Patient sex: M
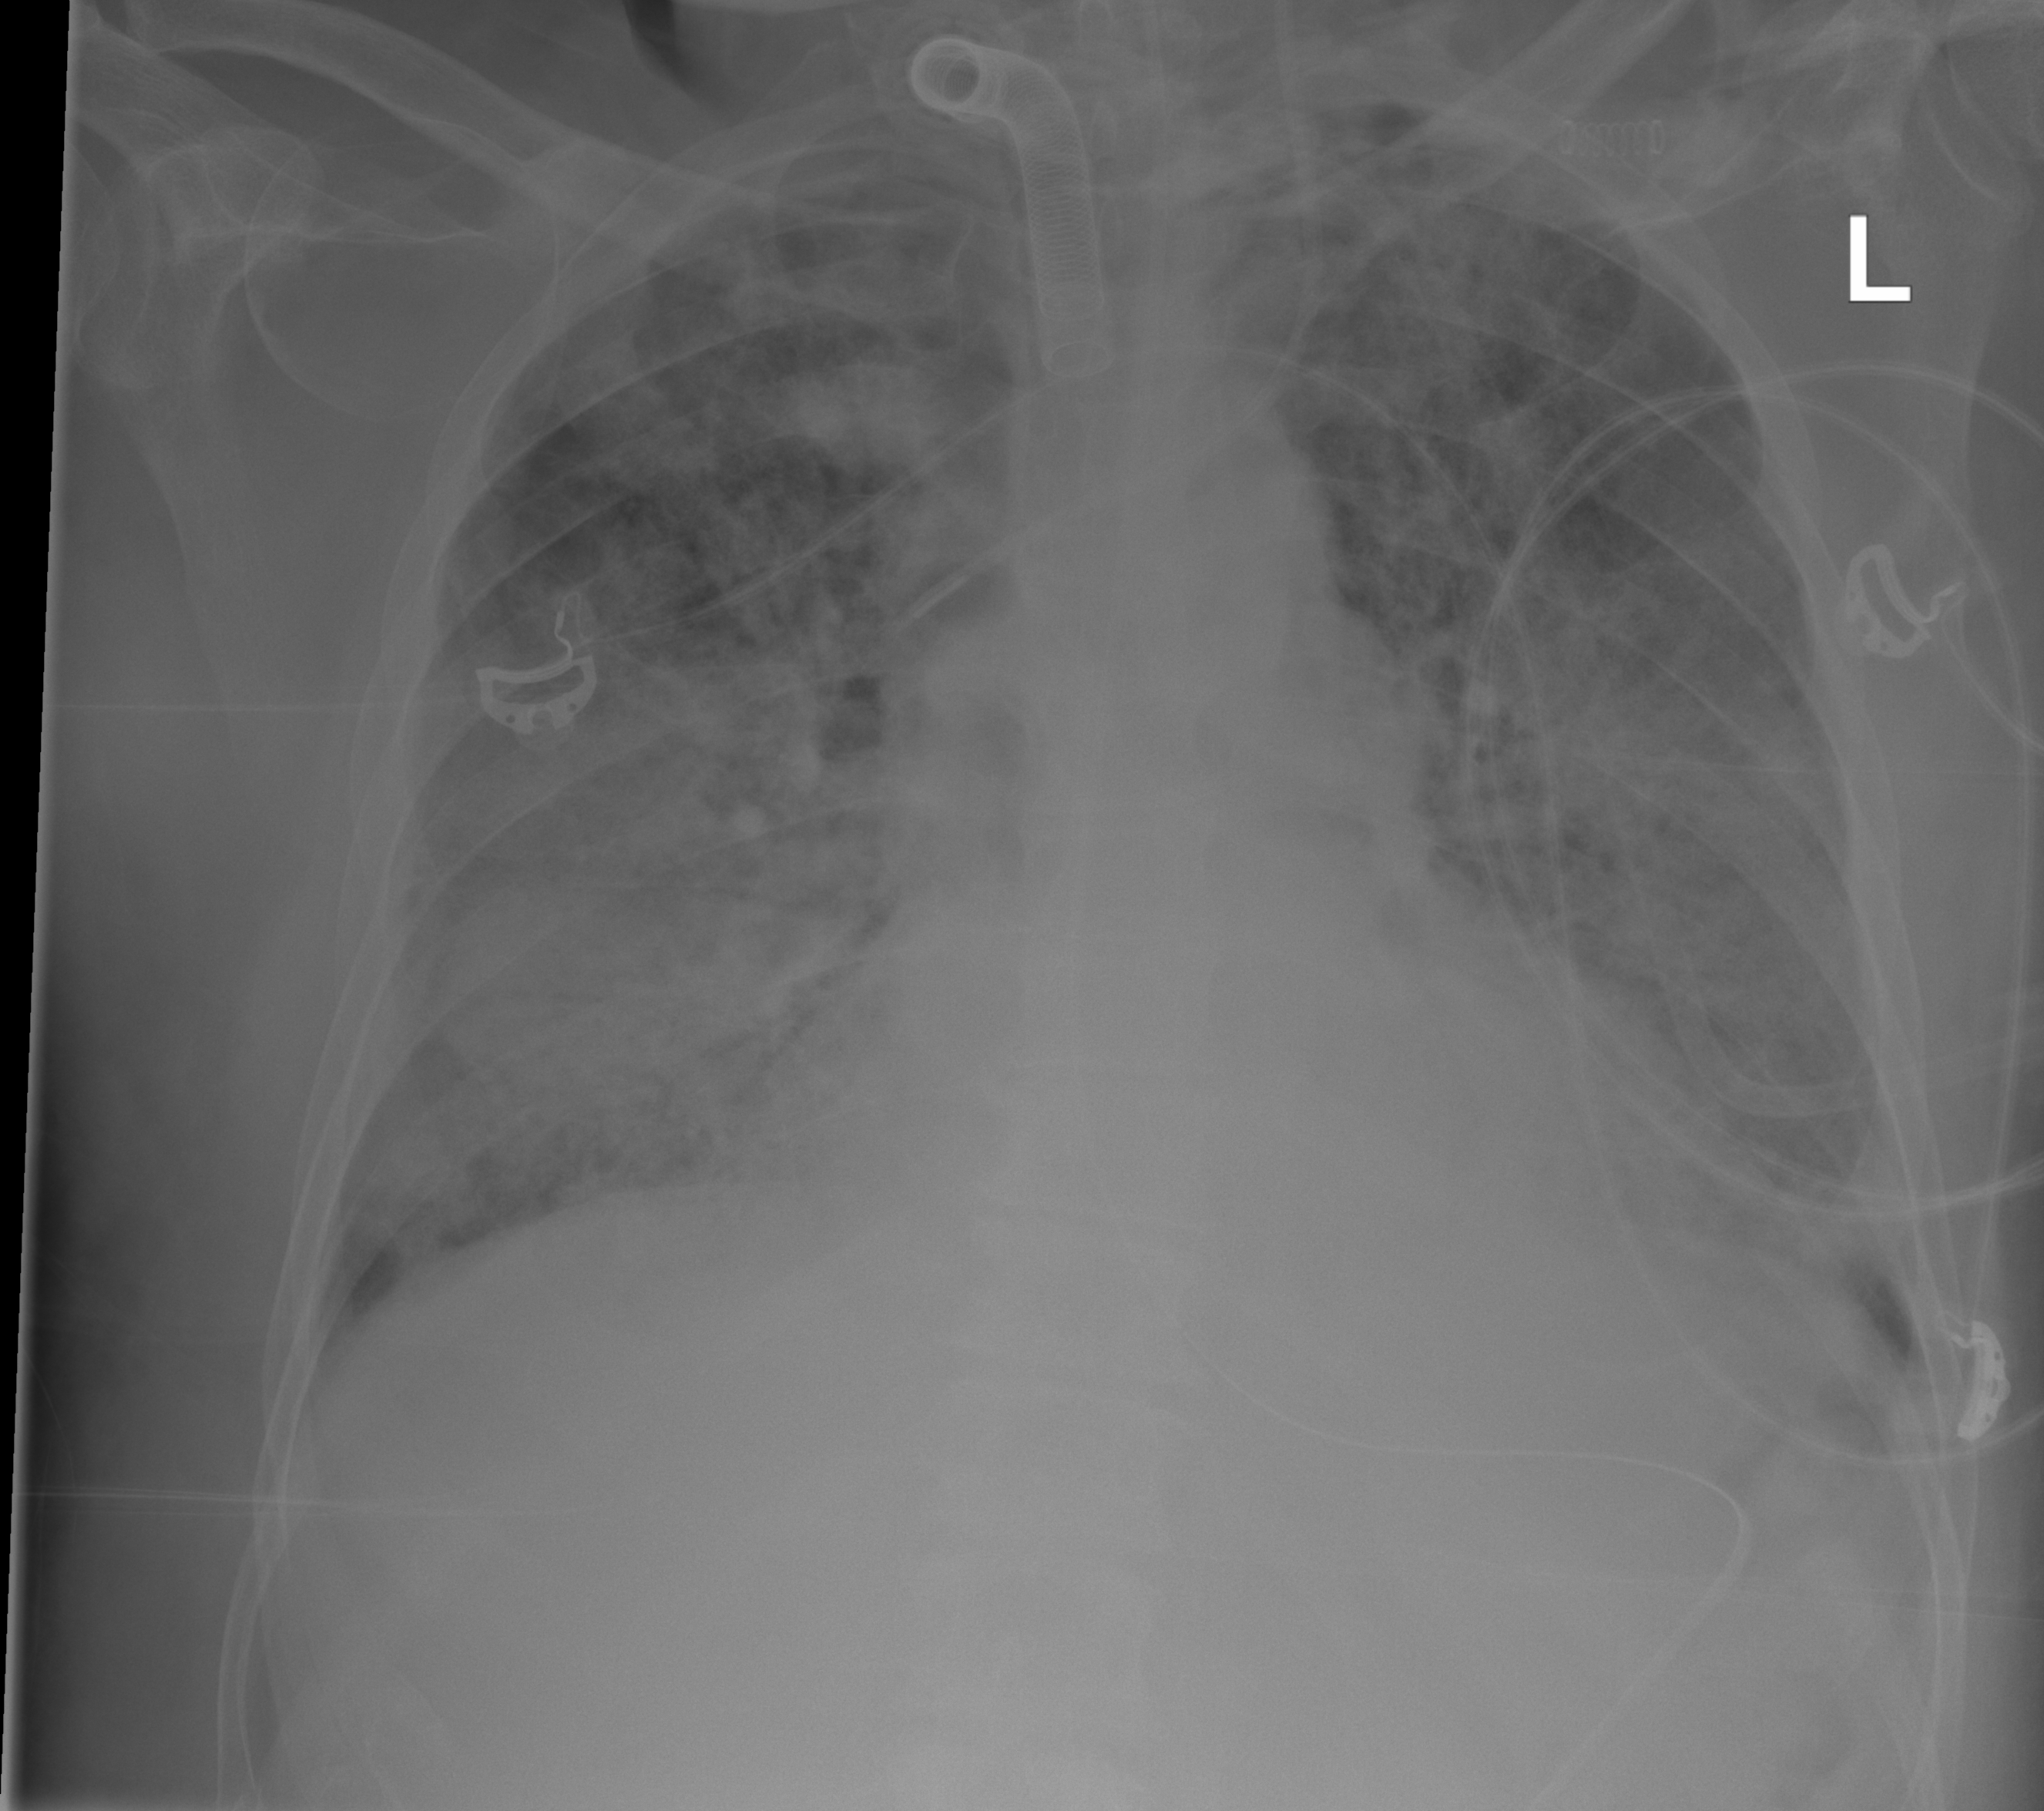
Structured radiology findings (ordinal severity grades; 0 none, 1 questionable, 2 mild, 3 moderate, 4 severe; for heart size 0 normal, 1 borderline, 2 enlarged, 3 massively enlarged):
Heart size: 2
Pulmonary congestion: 2
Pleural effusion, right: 0
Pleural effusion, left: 0
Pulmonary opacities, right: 3
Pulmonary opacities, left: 3
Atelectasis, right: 3
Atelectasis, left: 3